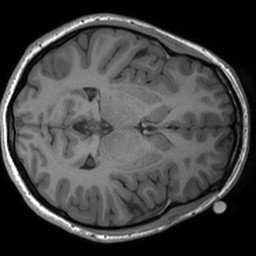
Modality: T1w
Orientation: axial
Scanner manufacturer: siemens
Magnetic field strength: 3 T
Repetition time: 1.54 s
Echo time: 0.00234 s